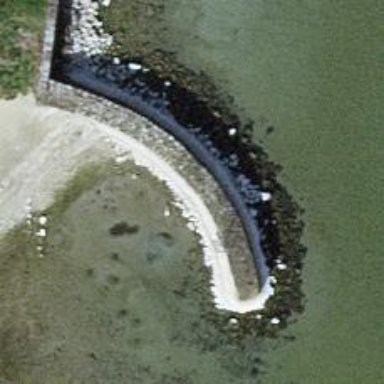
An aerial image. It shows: Man-made pier.